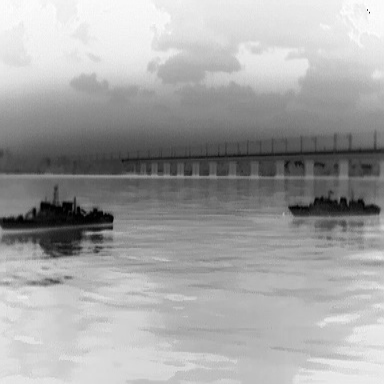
There are two warships in the infrared image.